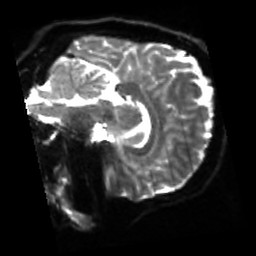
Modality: sbref
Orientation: sagittal
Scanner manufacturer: siemens
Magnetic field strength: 3 T
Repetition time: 4 s
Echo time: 0.0594 s